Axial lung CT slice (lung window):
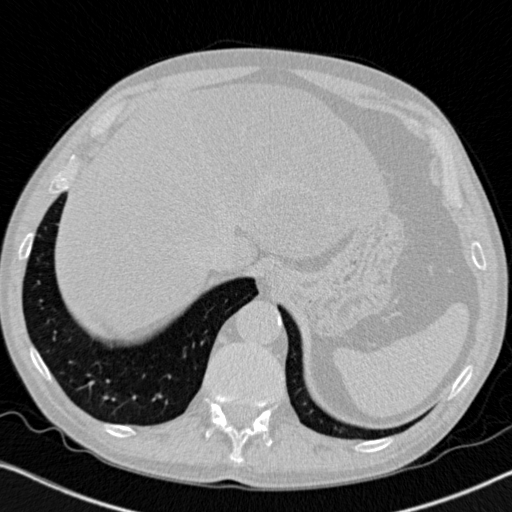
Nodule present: no